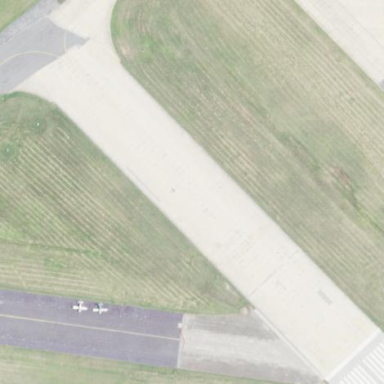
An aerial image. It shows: Displaced threshold runway at the airport.